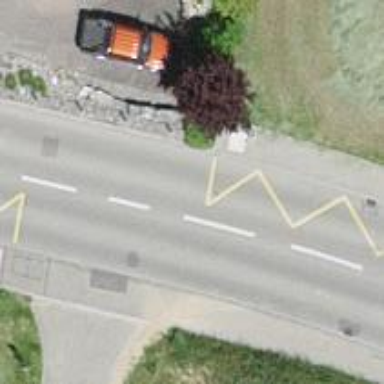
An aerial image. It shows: Public transport stop position.